Question: I'm going to benchmark ActiveMQ using Jmeter. According to <URL> document, I only need to add the 'activemq-all.jar' to the 'lib/' directory:
'''
$ ll /usr/share/jmeter/lib/
total 12812
drwxr-xr-x 3 root root 4096 Oct 12 16:55 ./
drwxr-xr-x 6 root root 4096 Oct 12 14:11 ../
-rw-r--r-- 1 root root <PHONE> Aug 14 2010 activemq-all-5.8.0.jar
-rw-r--r-- 1 root root 29071 Sep 26 2010 bshclient.jar
drwxr-xr-x 2 root root 4096 Oct 12 14:11 ext/
-rw-r--r-- 1 root root 116075 Sep 26 2010 jorphan.jar
'''
then start the Jmeter:
'''
$ jmeter
[warning] /usr/bin/jmeter: Unable to locate commons-net in /usr/share/java
[warning] /usr/bin/jmeter: Unable to locate geronimo-activation-1.1-spec in /usr/share/java
[warning] /usr/bin/jmeter: Unable to locate geronimo-javamail-1.4-provider in /usr/share/java
[warning] /usr/bin/jmeter: Unable to locate jboss-j2ee in /usr/share/java
[warning] /usr/bin/jmeter: No JAVA_CMD set for run_java, falling back to JAVA_CMD = java
java.lang.Throwable: Could not access /usr/share/jmeter/lib/junit
at org.apache.jmeter.NewDriver.<clinit>(NewDriver.java:96)
log_file=jmeter.log java.io.FileNotFoundException: jmeter.log (Permission denied)
[log_file-> System.out]
2013/10/12 16:18:58 INFO - jmeter.util.JMeterUtils: Setting Locale to en_US
2013/10/12 16:18:58 INFO - jmeter.JMeter: Copyright (c) <PHONE> The Apache Software Foundation
2013/10/12 16:18:58 INFO - jmeter.JMeter: Version 2.3.4
2013/10/12 16:18:58 INFO - jmeter.JMeter: java.version=1.6.0_24
2013/10/12 16:18:58 INFO - jmeter.JMeter: java.vm.name=OpenJDK 64-Bit Server VM
2013/10/12 16:18:58 INFO - jmeter.JMeter: os.name=Linux
2013/10/12 16:18:58 INFO - jmeter.JMeter: os.arch=amd64
2013/10/12 16:18:58 INFO - jmeter.JMeter: os.version=3.2.0-32-generic
2013/10/12 16:18:58 INFO - jmeter.JMeter: file.encoding=UTF-8
2013/10/12 16:18:58 INFO - jmeter.JMeter: Default Locale=English (United States)
2013/10/12 16:18:58 INFO - jmeter.JMeter: JMeter Locale=English (United States)
2013/10/12 16:18:58 INFO - jmeter.JMeter: JMeterHome=/usr/share/jmeter
2013/10/12 16:18:58 INFO - jmeter.JMeter: user.dir =/usr/share/jmeter/lib
2013/10/12 16:18:58 INFO - jmeter.JMeter: PWD =/usr/share/jmeter/lib
2013/10/12 16:18:58 INFO - jmeter.JMeter: IP: 127.0.1.1 Name: ubuntu-Vostro-3560 FullName: ubuntu-Vostro-3560
2013/10/12 16:18:58 INFO - jmeter.JMeter: Loaded icon properties from org/apache/jmeter/images/icon.properties
2013/10/12 16:18:59 INFO - jmeter.util.BSFTestElement: Registering JMeter version of JavaScript engine as work-round for BSF-22
2013/10/12 16:19:00 INFO - jmeter.protocol.http.sampler.HTTPSamplerBase: No response parsers defined: text/html only will be scanned for embedded resources
2013/10/12 16:19:00 INFO - jmeter.protocol.http.sampler.HTTPSampler: Maximum connection retries = 10
2013/10/12 16:19:00 INFO - jmeter.protocol.http.sampler.HTTPSampler: Connection and read timeouts are available on this JVM
2013/10/12 16:19:00 INFO - jmeter.samplers.SampleResult: Note: Sample TimeStamps are END times
2013/10/12 16:19:00 INFO - jmeter.samplers.SampleResult: sampleresult.default.encoding is set to ISO-8859-1
'''
but I didn't see the JMS Subscriber/Publisher in the Sampler menu:

I also tried using the older version follow <URL> guide, but it didn't work.
Did I miss something?
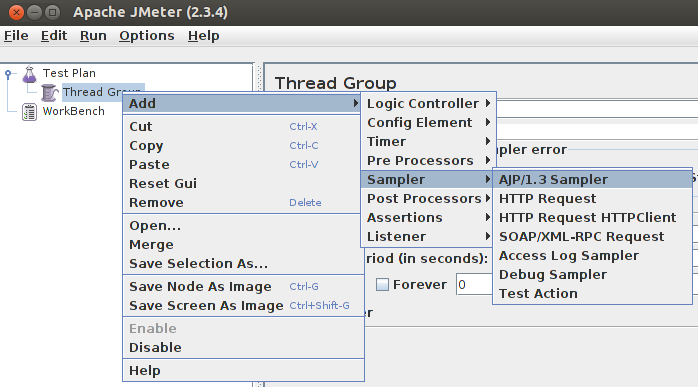
Answer: The answer is 'ApacheJMeter_jms.jar'. Do a search with 'apt-file', I found this:
'''
# apt-file search ApacheJMeter_jms.jar
jmeter-jms: /usr/share/jmeter/lib/ext/ApacheJMeter_jms.jar
'''
After this package is installed, I can see the JMS Publisher/Subscriber in the Sampler menu: